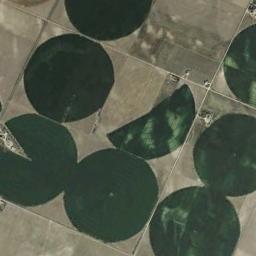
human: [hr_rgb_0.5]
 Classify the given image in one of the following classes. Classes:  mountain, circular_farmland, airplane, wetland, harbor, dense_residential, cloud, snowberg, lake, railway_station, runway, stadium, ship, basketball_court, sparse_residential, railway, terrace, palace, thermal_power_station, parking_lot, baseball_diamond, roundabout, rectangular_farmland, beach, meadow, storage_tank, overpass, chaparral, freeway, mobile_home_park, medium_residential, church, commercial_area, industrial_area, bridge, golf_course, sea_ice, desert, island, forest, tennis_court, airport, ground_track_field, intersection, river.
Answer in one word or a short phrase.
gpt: circular_farmland